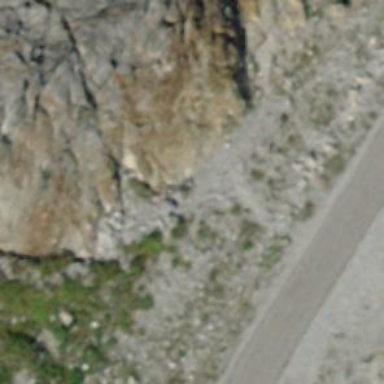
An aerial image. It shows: Cliff in nature.